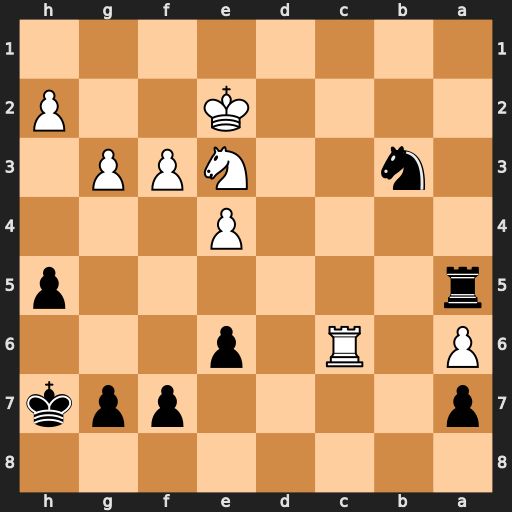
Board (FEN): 8/p4ppk/P1R1p3/r6p/4P3/1n2NPP1/4K2P/8
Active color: b
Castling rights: -
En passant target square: -
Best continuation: Nd4+ Kd3 Nxc6